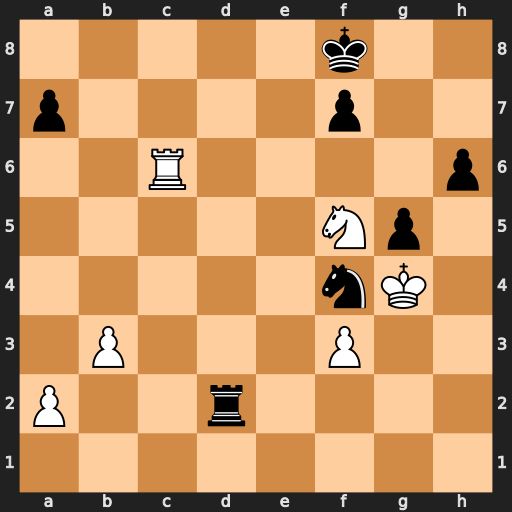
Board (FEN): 5k2/p4p2/2R4p/5Np1/5nK1/1P3P2/P2r4/8
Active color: w
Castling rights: -
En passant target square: -
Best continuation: Rc8+ Rd8 Rxd8#